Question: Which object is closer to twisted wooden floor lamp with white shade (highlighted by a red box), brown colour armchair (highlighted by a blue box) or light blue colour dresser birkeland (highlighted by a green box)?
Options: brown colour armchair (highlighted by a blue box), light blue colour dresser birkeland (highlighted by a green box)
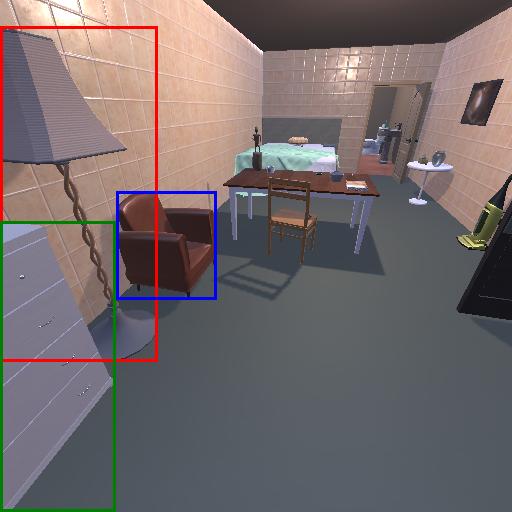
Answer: brown colour armchair (highlighted by a blue box)